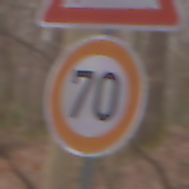
Verkehrszeichen: Geschwindigkeit70
Zusatzzeichen oben: WildwechselLinks
Umgebung: Outdoor, Nature
Tageszeit: Midday
Wetter: Overcast
Licht: Natural
Jahreszeit: Autumn
Kontrast: LowContrast